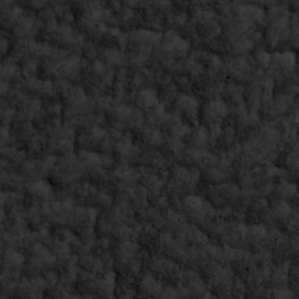
Label: non_frost